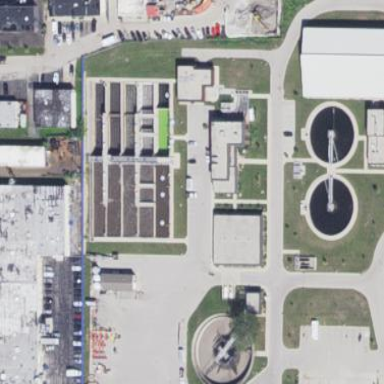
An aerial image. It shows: Wastewater plant.